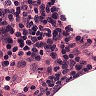
Metastatic tissue present: no